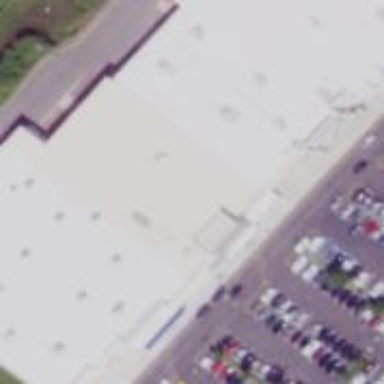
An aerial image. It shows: Supermarket.